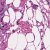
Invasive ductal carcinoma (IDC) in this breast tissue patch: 1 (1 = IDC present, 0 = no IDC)